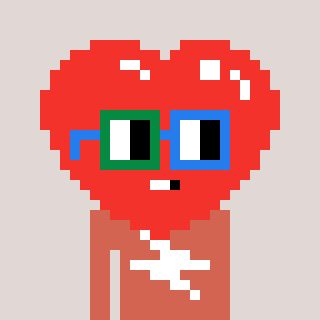
a pixel art character with square green and blue glasses, a heart-shaped head and a peachy-colored body on a warm background